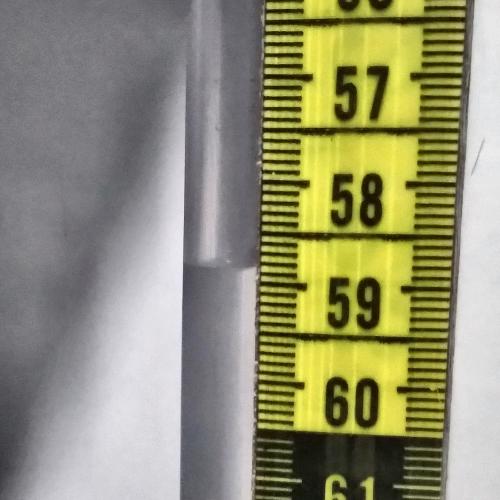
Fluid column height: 58.8 cm